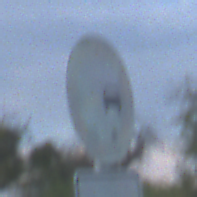
Verkehrszeichen: Ueberholverbot
Zusatzzeichen unten: ZeitangabenMitBeschraenkungAufWochentage8
Umgebung: Outdoor, Nature
Tageszeit: MorningAfternoon
Wetter: PartlyCloudy
Licht: Natural
Jahreszeit: NotSpecified
Kontrast: MediumContrast